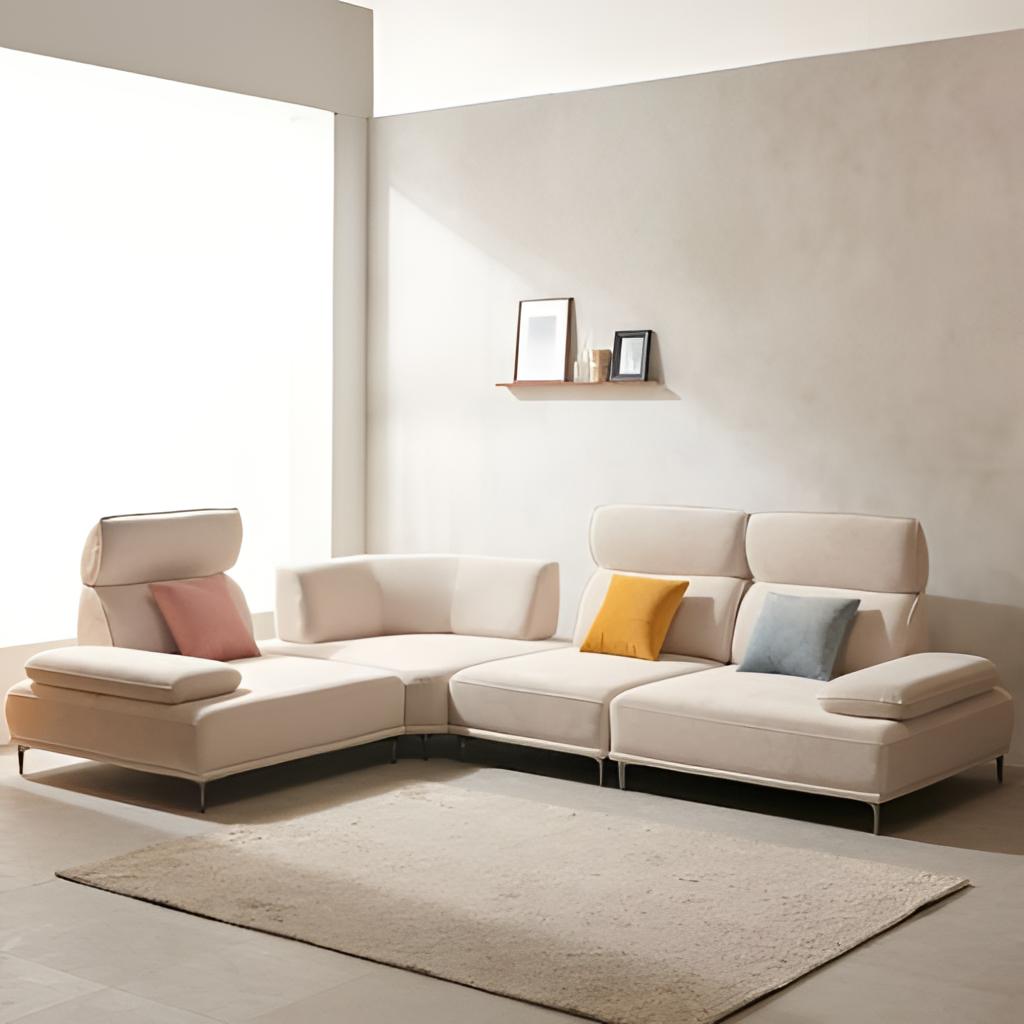
living room, fabric sectional sofa, minimalist, paint wallpaper, with solid pattern, beige tile flooring, with large square pattern